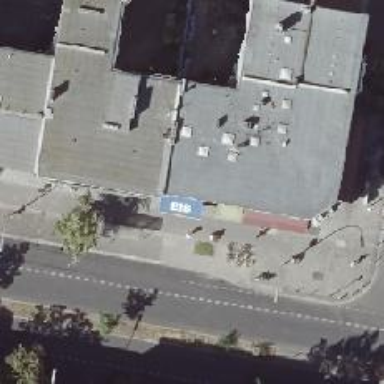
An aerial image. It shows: Ice cream stand or shop.